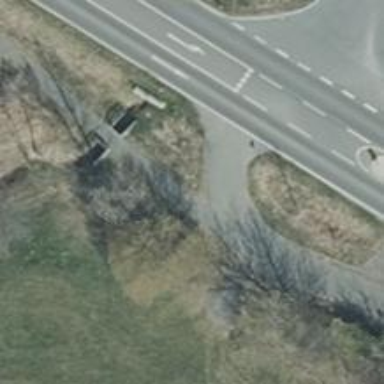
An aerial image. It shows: Road with "give way" sign.